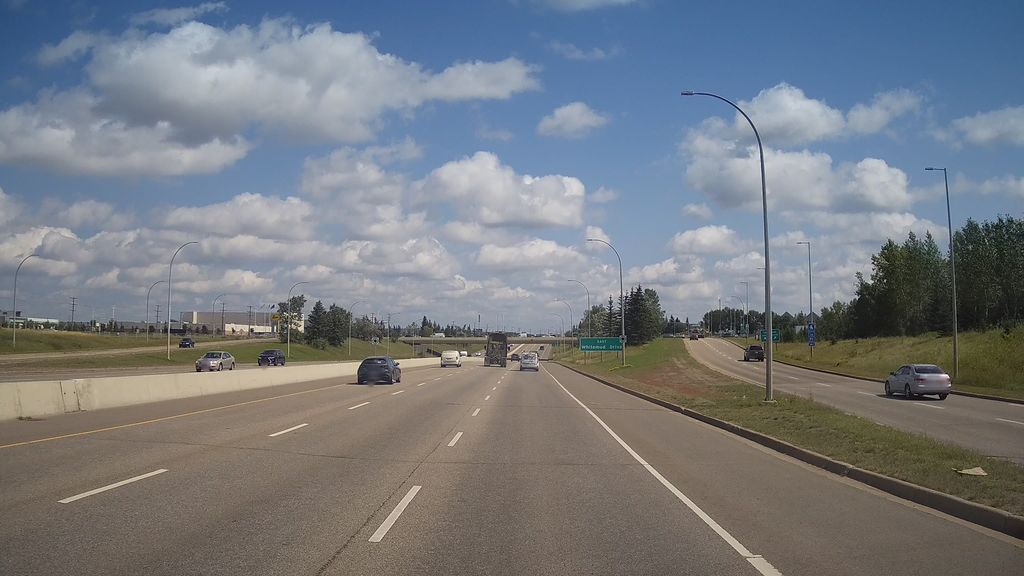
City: edmonton